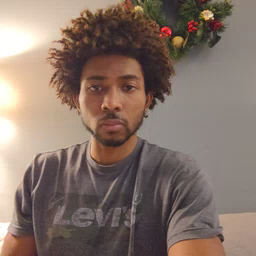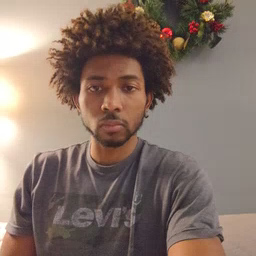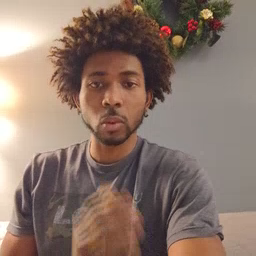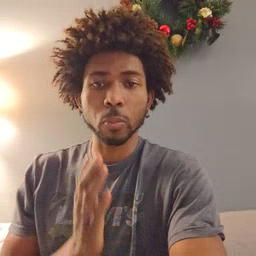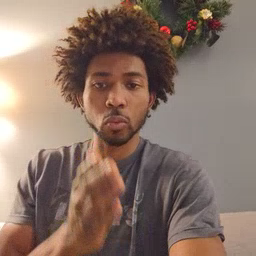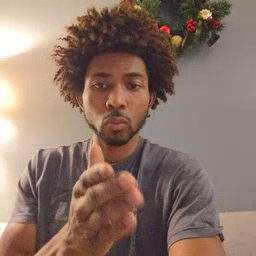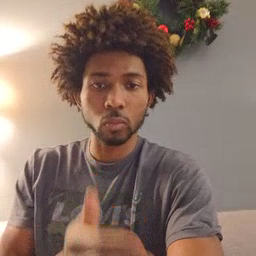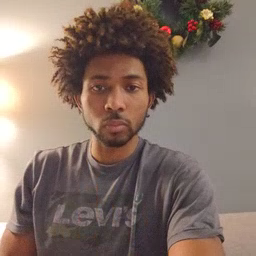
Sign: boat